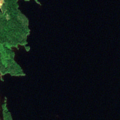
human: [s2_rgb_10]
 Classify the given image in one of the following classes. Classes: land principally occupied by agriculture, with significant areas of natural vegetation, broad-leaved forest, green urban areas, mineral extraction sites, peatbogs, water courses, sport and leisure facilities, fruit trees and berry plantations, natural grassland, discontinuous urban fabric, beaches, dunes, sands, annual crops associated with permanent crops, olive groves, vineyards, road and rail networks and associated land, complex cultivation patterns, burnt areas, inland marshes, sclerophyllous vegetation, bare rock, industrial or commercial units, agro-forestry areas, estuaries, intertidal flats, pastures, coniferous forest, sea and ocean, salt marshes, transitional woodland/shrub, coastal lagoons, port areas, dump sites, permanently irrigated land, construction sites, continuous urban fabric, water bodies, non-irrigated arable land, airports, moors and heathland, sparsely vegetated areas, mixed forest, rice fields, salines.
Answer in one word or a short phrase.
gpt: coniferous forest, water bodies